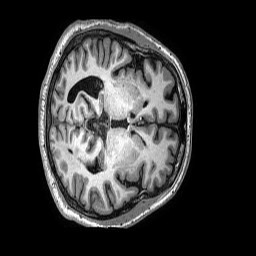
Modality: T1w
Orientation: axial
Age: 56
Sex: male
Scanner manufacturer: philips
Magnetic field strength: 3 T
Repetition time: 0.006604 s
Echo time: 0.002953 s